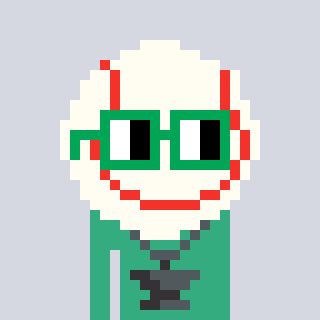
a pixel art character with square green glasses, a baseball ball-shaped head and a teal-colored body on a cool background